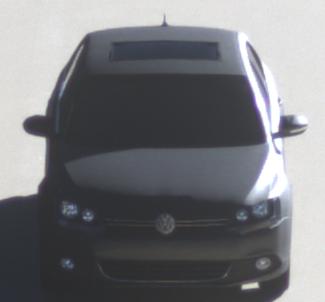
Make: VW
Model: Jetta 1.2 TSI
Detailed model: Jetta (IV)
Model produced from: 2011/01
Model produced until: 2014/08
Doors: 4
Color: gray
Road condition: dry road
Daytime: morning or afternoon
Contrast: high contrast